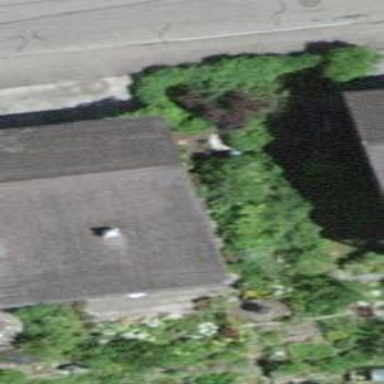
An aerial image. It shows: Simple house.